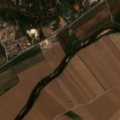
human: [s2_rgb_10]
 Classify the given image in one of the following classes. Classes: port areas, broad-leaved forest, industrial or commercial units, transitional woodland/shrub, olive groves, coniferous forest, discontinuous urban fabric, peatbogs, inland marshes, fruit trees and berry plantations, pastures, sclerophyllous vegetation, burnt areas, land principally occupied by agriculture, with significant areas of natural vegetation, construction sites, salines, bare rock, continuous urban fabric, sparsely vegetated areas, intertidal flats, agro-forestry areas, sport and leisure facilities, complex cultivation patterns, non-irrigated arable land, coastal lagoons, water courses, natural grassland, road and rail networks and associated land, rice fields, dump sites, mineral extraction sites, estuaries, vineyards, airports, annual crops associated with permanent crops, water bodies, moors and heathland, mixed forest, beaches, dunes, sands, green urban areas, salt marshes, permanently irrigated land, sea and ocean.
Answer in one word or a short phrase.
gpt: permanently irrigated land, rice fields, land principally occupied by agriculture, with significant areas of natural vegetation, mixed forest